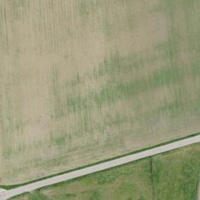
EUNIS habitat code: 52
Species observed at this site:
Leptinotarsa decemlineata
Ciconia ciconia
Calliteara pudibunda
Lamium purpureum